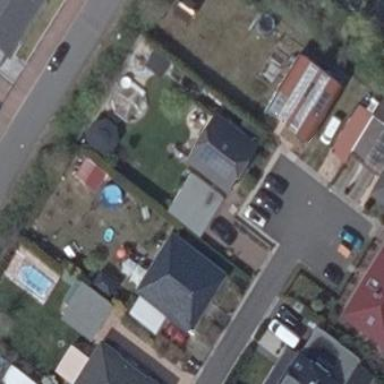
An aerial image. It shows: Simple and straightforward house.